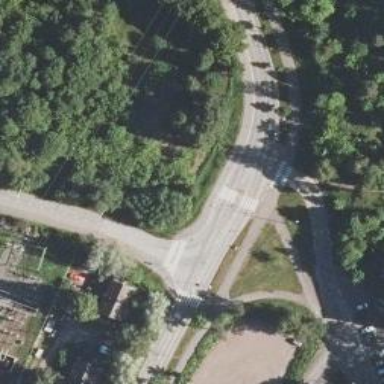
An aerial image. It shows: Uncontrolled zebra crossing with pedestrian island.